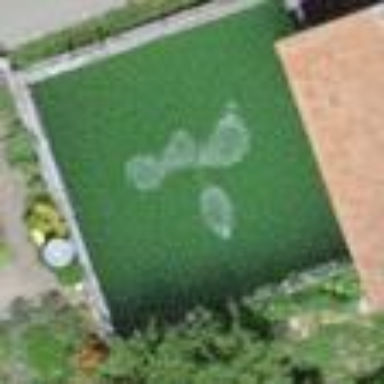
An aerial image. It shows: Water tank located near fenced water body.